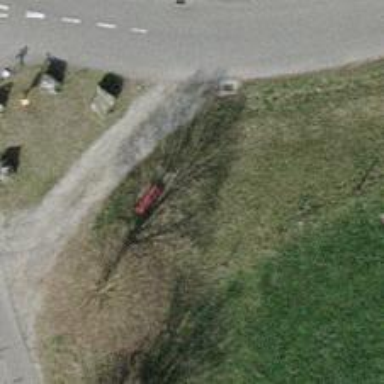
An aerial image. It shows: Red bench.